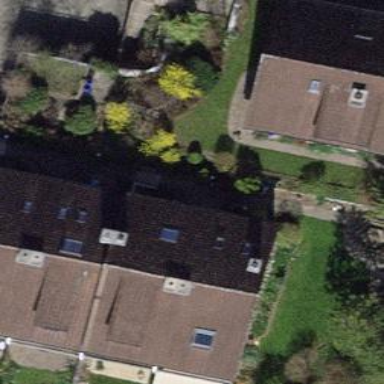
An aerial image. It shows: Terrace-style building with gabled roof.